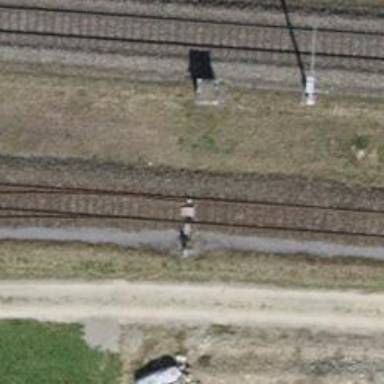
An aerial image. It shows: Railway switch.